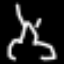
Label: frog